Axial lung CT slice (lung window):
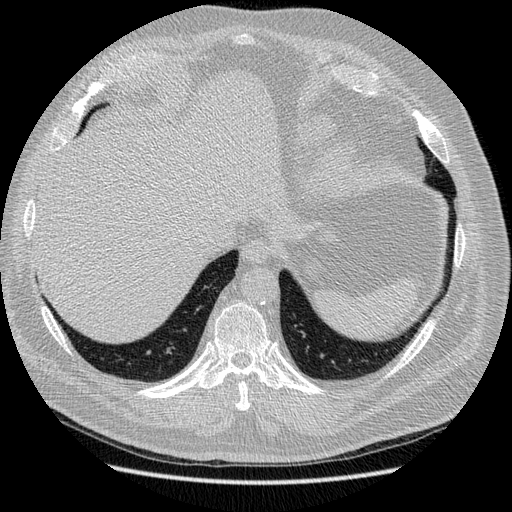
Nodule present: no